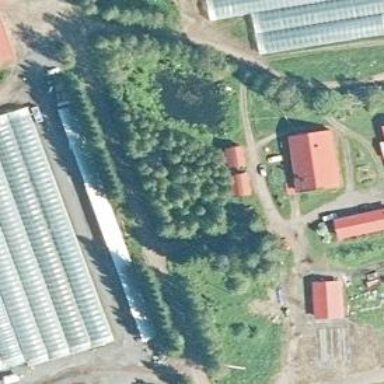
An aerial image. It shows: Farmyard area.